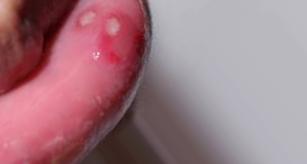
Condition: Mouth Ulcer